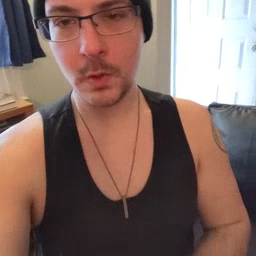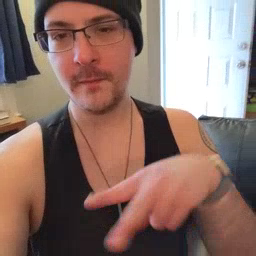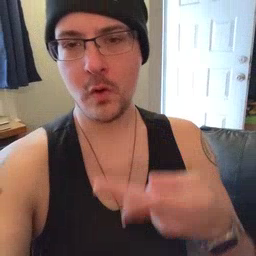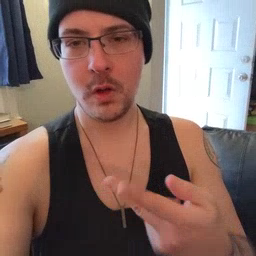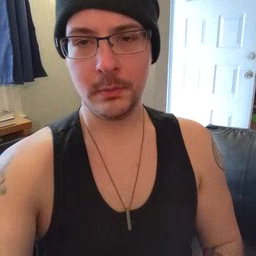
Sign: fall